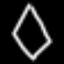
Label: diamond